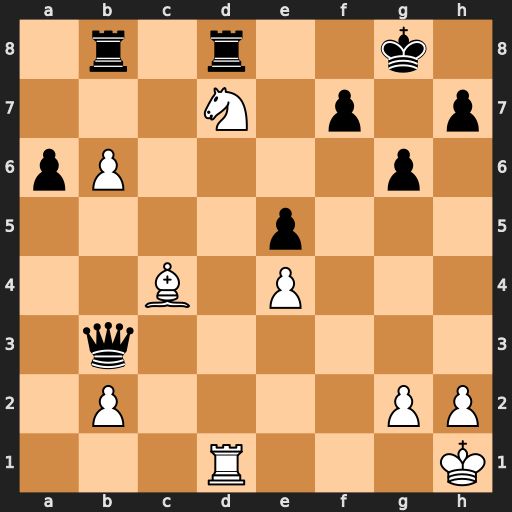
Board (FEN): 1r1r2k1/3N1p1p/pP4p1/4p3/2B1P3/1q6/1P4PP/3R3K
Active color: w
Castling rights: -
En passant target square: -
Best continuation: Bxb3 Rxd7 Rxd7